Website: bh-photo
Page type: receipt
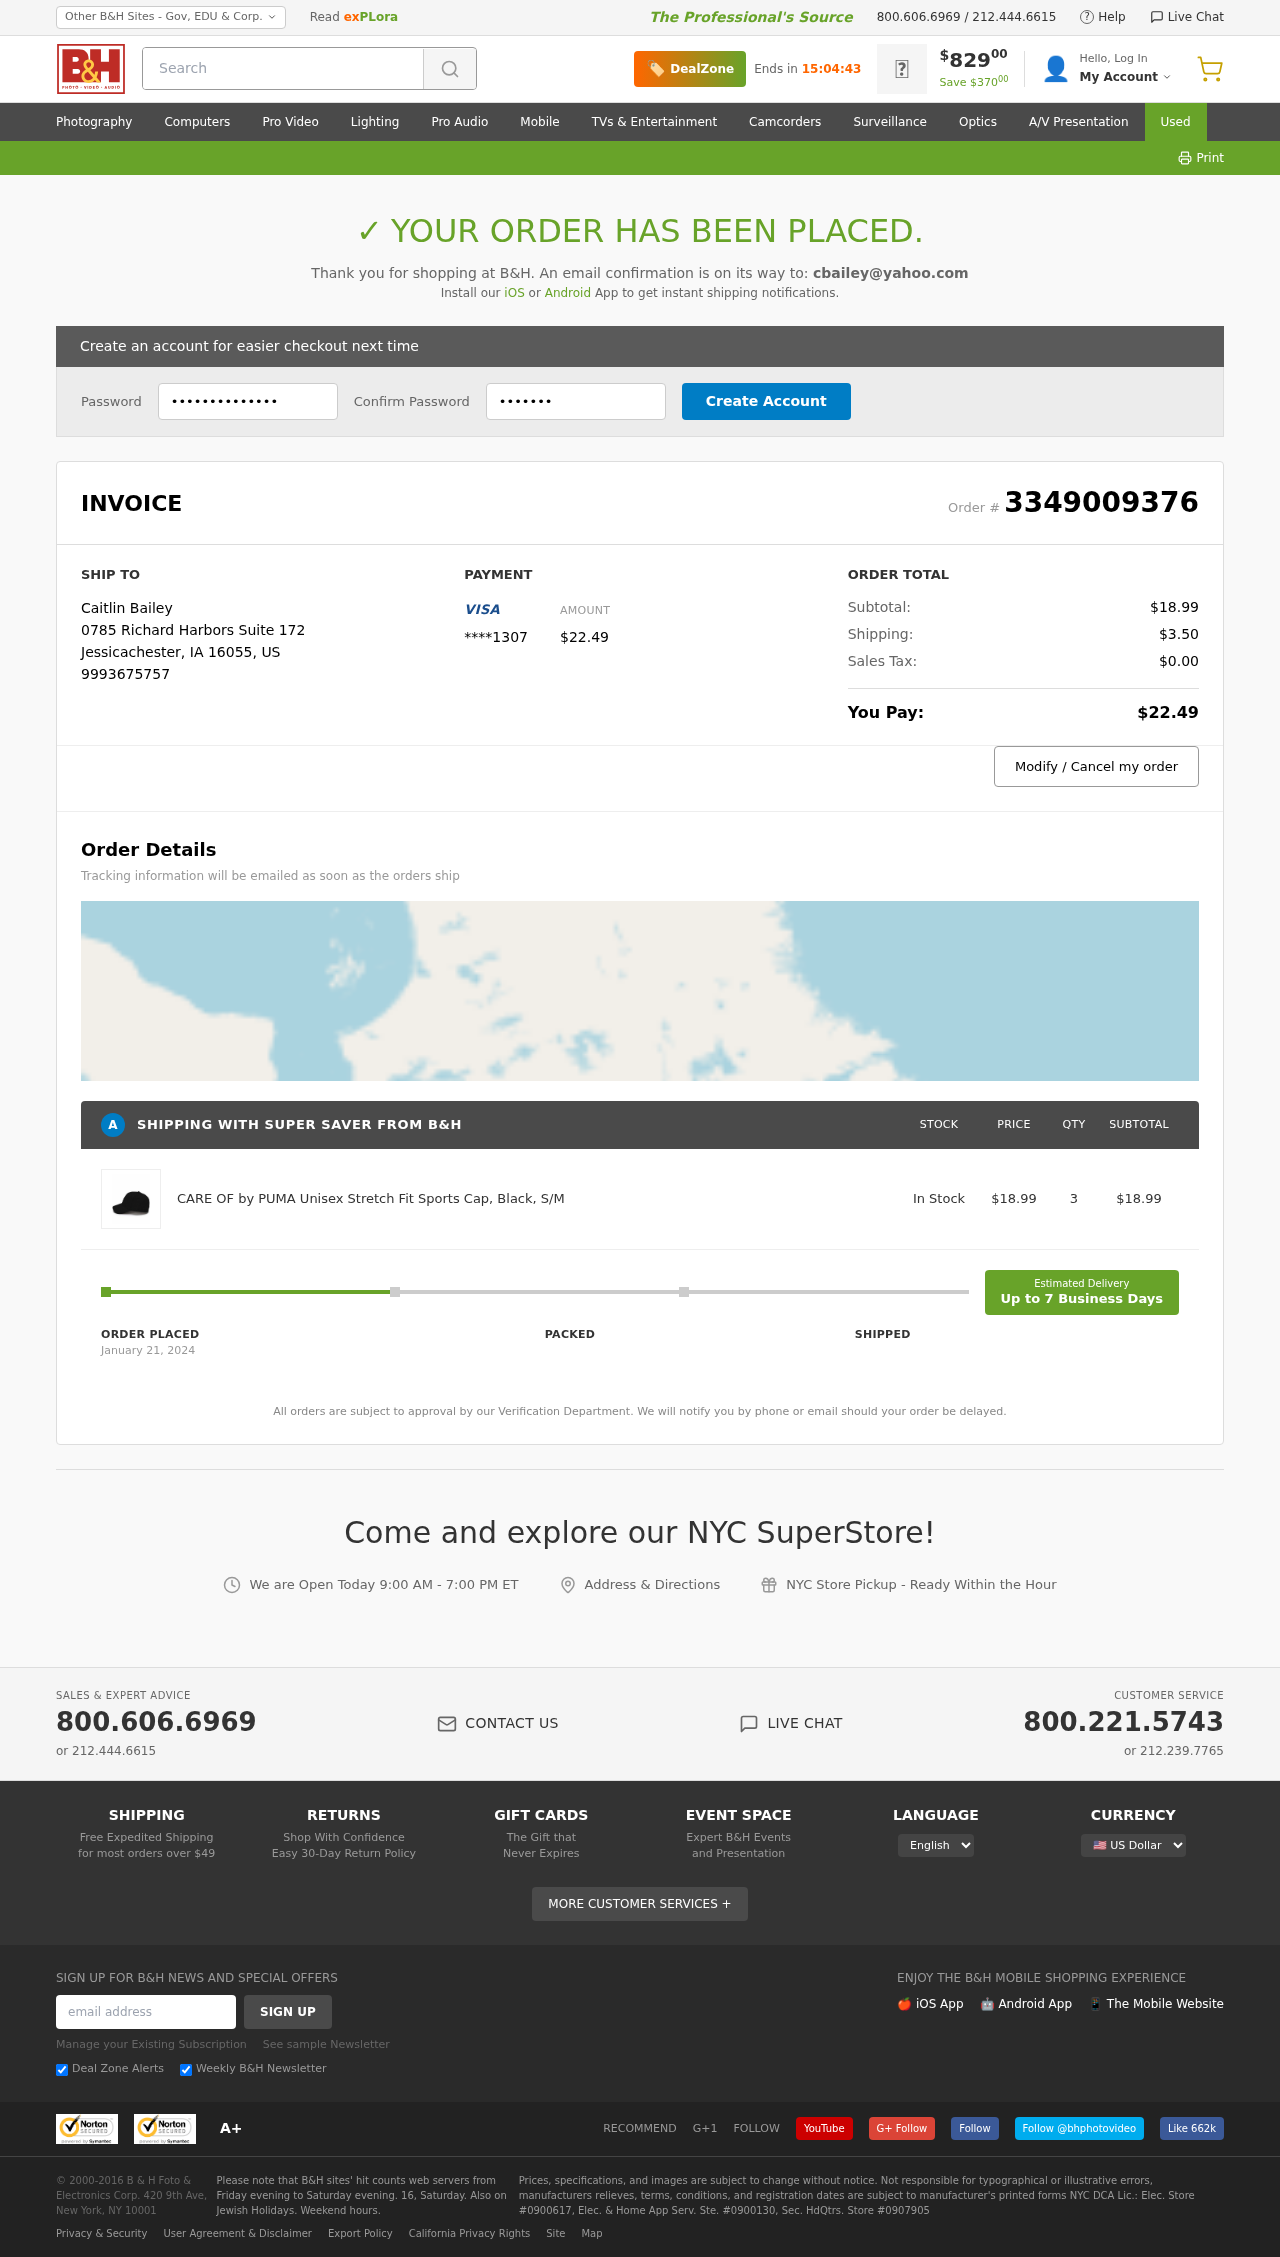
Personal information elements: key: PII_CARD_LAST4
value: ****1307
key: PII_CITY
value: Jessicachester
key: PII_COUNTRY_CODE
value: US
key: PII_EMAIL
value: cbailey@yahoo.com
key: PII_FULLNAME
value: Caitlin Bailey
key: PII_PHONE
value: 9993675757
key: PII_POSTCODE
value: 16055
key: PII_STATE_ABBR
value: IA
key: PII_STREET
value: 0785 Richard Harbors Suite 172
Product elements: key: PRODUCT1_NAME
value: CARE OF by PUMA Unisex Stretch Fit Sports Cap, Black, S/M
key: PRODUCT1_PRICE
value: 18.99
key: PRODUCT1_QUANTITY
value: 3
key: PRODUCT1_SUBTOTAL
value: $18.99
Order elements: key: ORDER_ID
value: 3349009376
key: ORDER_TOTAL
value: $22.49
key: ORDER_SUBTOTAL
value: $18.99
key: ORDER_SHIPPING_COST
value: $3.50
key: ORDER_TAX
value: $0.00
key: ORDER_DATE
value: January 21, 2024
Search elements: key: HEADER_SEARCH
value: Search